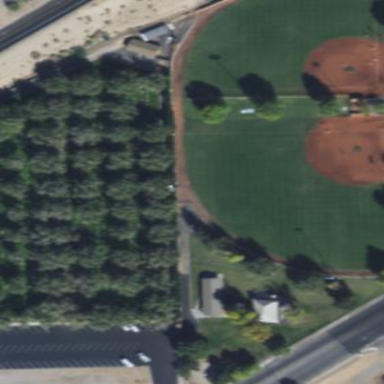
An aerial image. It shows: Baseball pitch for leisure land.